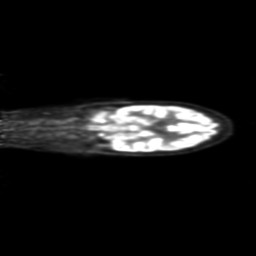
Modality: PET
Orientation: coronal
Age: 55
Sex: female
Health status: ill